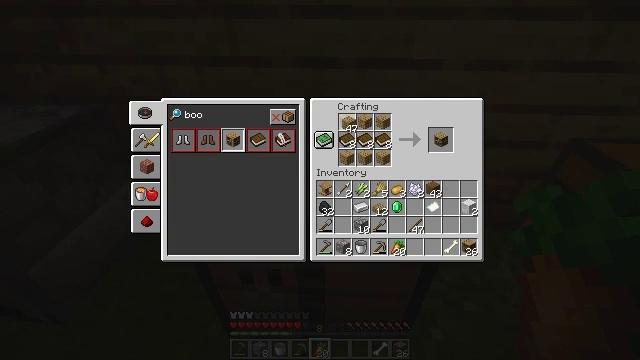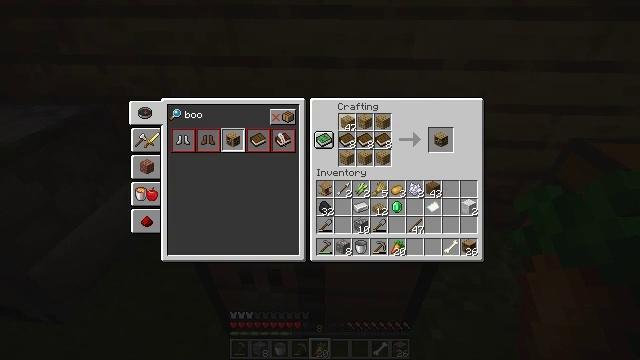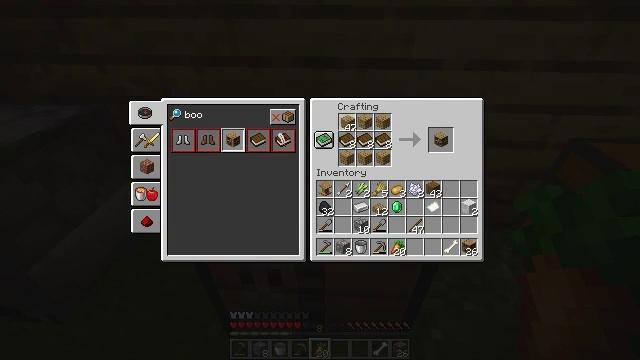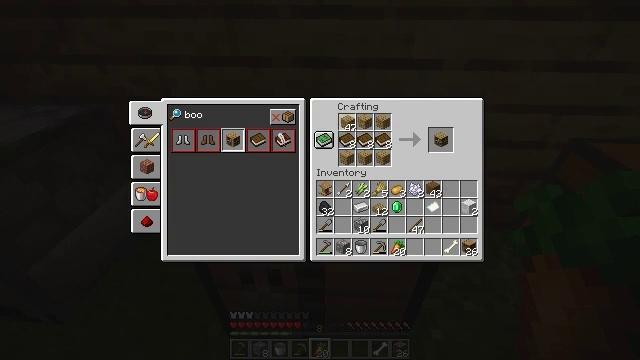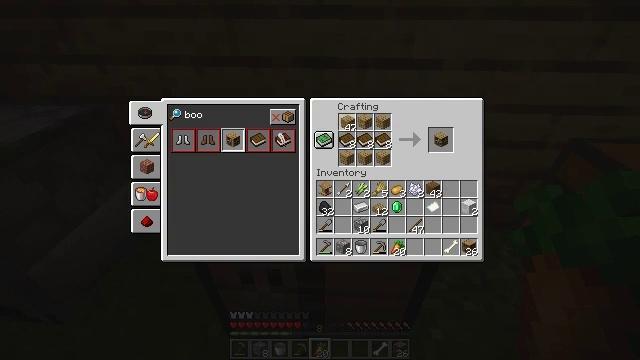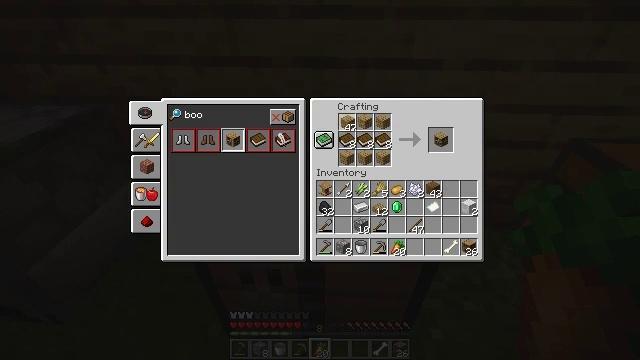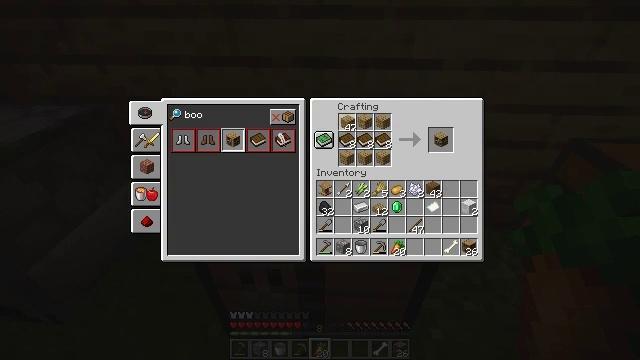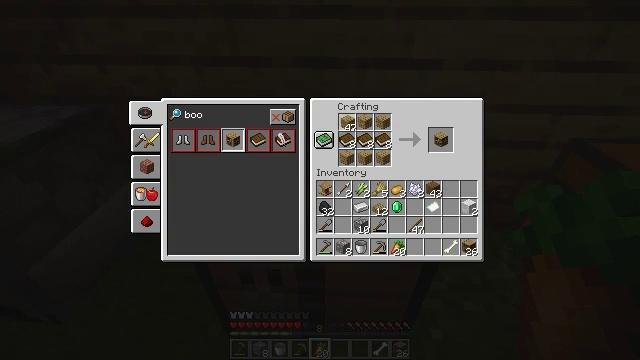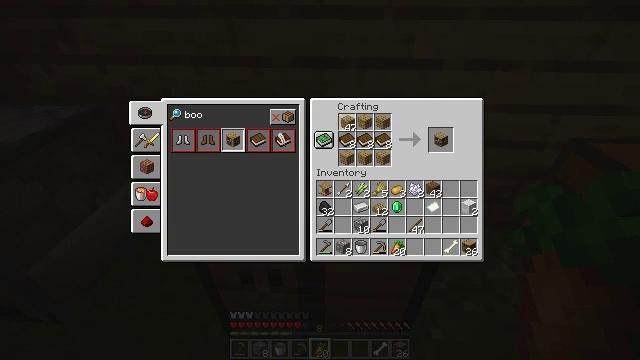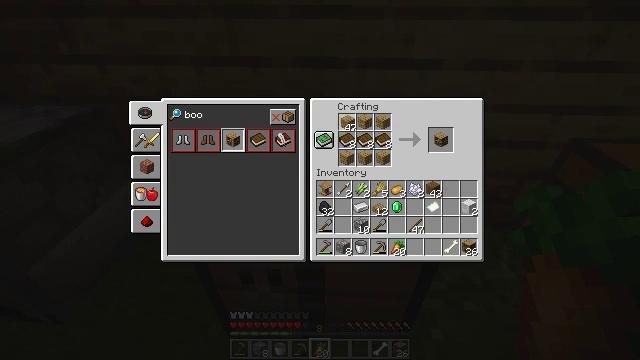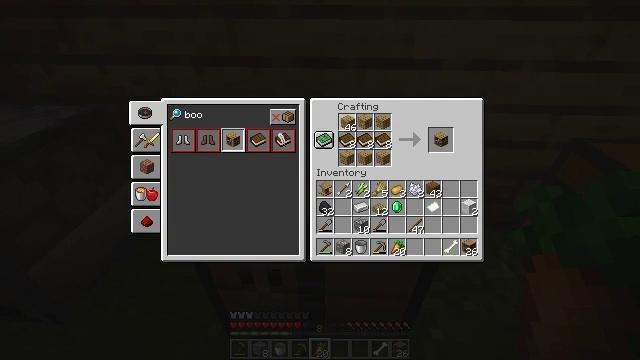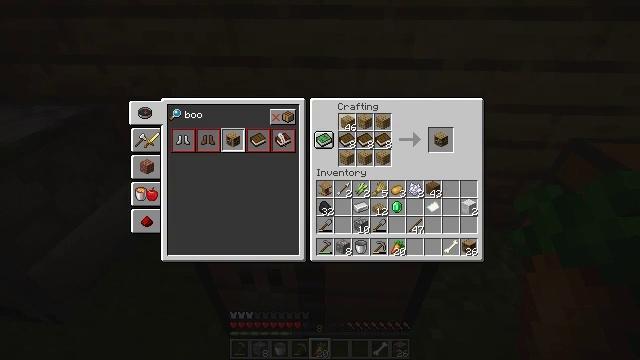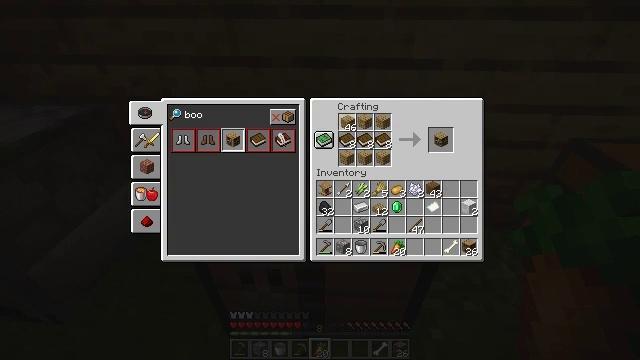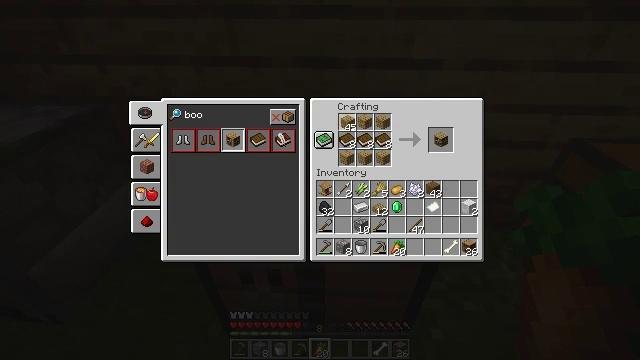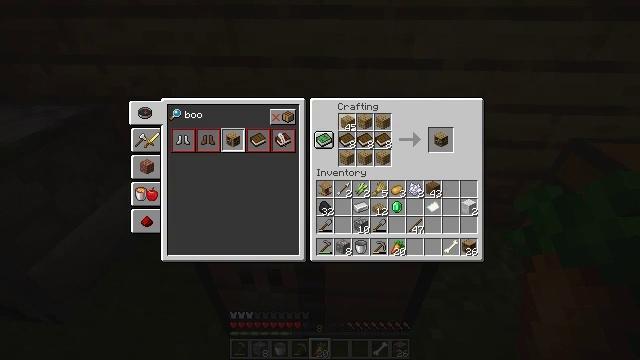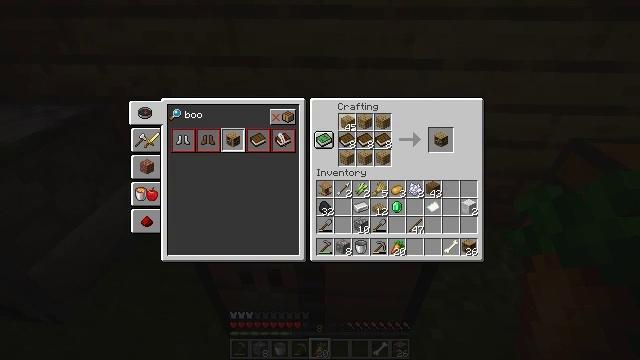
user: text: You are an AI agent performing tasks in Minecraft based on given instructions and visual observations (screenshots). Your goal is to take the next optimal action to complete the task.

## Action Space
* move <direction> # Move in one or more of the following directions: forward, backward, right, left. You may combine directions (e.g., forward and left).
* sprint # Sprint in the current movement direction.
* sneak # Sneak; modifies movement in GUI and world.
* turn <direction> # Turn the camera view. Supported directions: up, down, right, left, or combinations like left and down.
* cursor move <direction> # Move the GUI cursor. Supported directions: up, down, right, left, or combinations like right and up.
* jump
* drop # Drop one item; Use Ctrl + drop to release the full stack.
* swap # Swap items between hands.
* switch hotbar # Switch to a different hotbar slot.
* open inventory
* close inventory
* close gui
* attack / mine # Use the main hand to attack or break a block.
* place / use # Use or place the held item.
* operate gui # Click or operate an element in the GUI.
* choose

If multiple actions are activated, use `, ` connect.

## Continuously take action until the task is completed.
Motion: motion action
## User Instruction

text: Make a bookshelf using three books and six planks.
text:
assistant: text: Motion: no_op
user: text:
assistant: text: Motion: no_op
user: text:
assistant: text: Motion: no_op
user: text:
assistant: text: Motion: no_op
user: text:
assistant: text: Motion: no_op
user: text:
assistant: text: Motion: no_op
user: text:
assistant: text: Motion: choose
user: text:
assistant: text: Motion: choose
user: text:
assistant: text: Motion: choose
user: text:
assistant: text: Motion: no_op
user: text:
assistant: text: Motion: choose
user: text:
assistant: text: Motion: choose
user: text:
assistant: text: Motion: no_op
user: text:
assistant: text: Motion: choose
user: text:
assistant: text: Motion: choose
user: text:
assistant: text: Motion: choose
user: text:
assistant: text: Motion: no_op
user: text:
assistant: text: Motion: choose
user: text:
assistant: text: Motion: choose
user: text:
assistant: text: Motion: no_op
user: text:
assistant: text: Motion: no_op
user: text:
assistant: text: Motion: choose
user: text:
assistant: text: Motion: choose
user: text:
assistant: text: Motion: no_op
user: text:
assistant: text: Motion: choose
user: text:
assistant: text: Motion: choose
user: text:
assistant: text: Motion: choose
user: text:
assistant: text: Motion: no_op
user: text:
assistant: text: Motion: choose
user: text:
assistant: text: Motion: choose